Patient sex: F
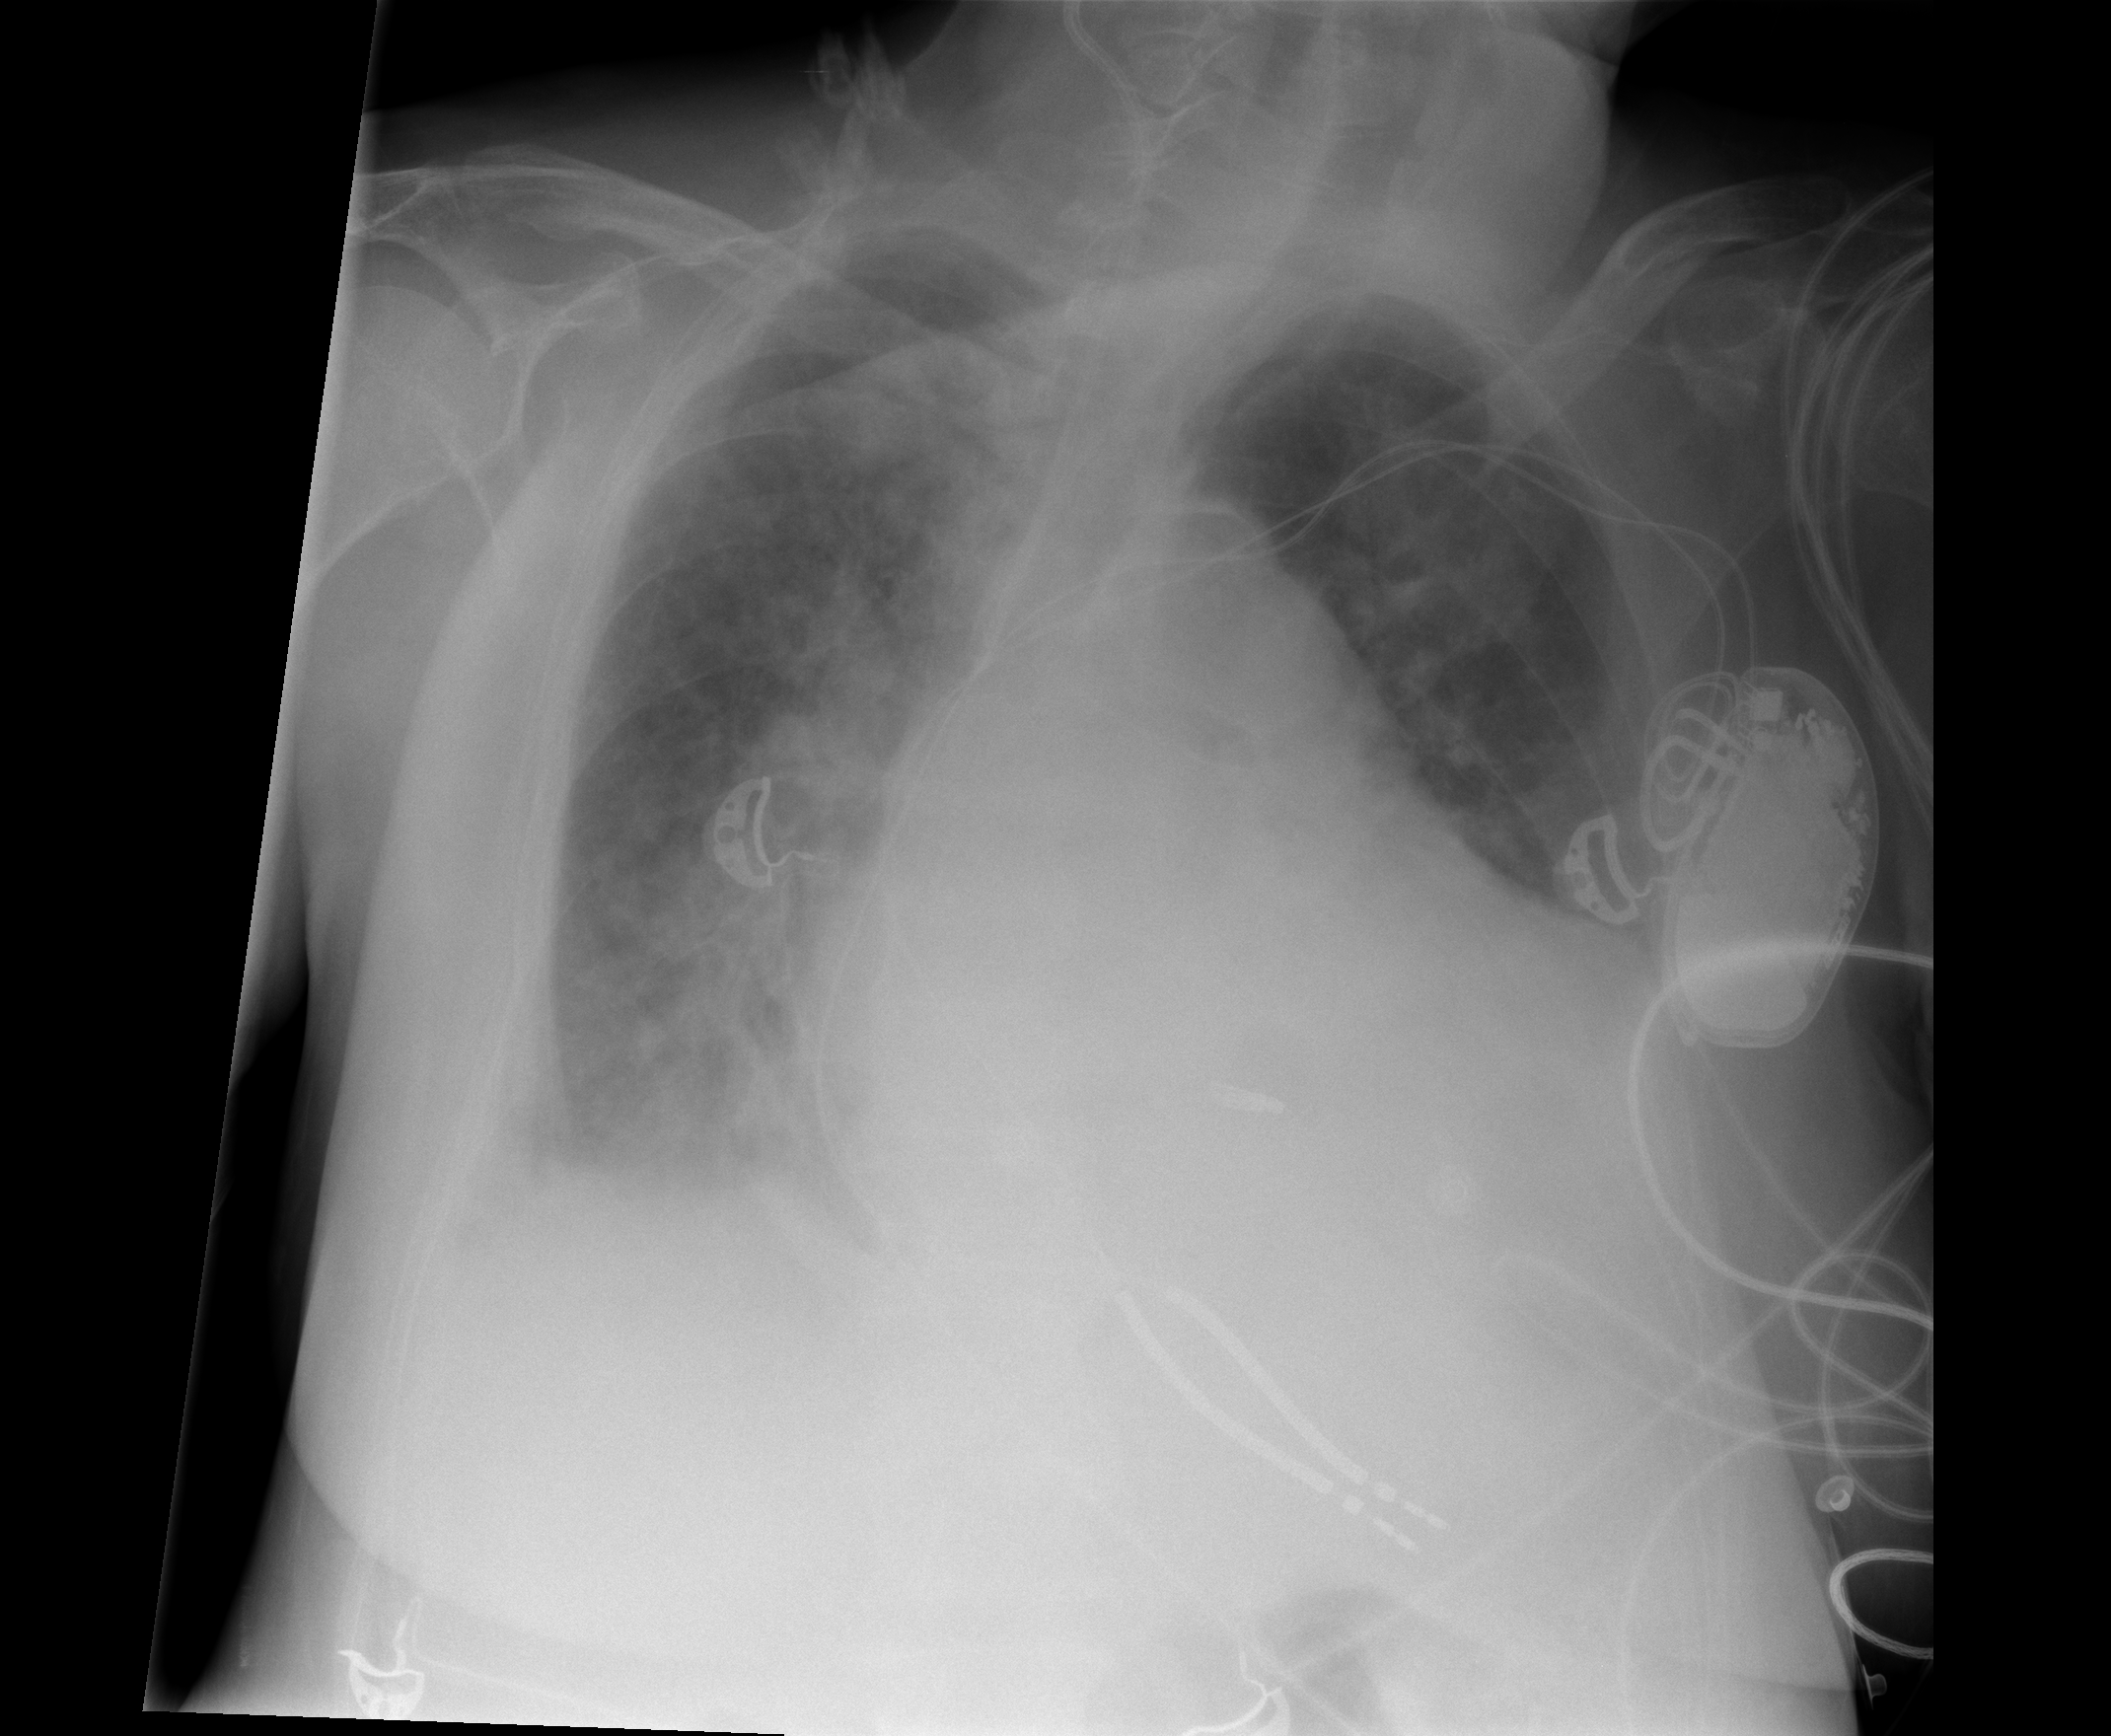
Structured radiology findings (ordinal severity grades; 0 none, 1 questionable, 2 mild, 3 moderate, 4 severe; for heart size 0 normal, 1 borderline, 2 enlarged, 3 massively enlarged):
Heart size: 3
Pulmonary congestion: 3
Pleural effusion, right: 2
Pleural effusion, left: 2
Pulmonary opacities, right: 2
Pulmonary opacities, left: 2
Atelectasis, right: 2
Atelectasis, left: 2